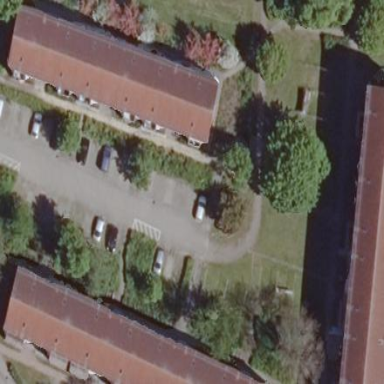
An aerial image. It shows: Parking area with surface.